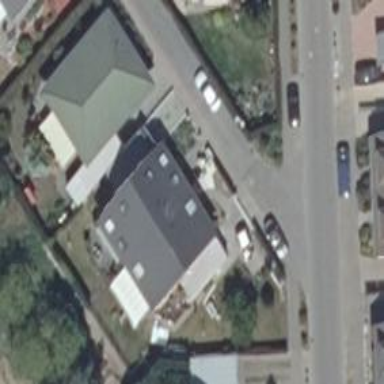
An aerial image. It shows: Semidetached house.